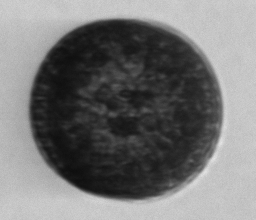
Label: Coscinodiscus